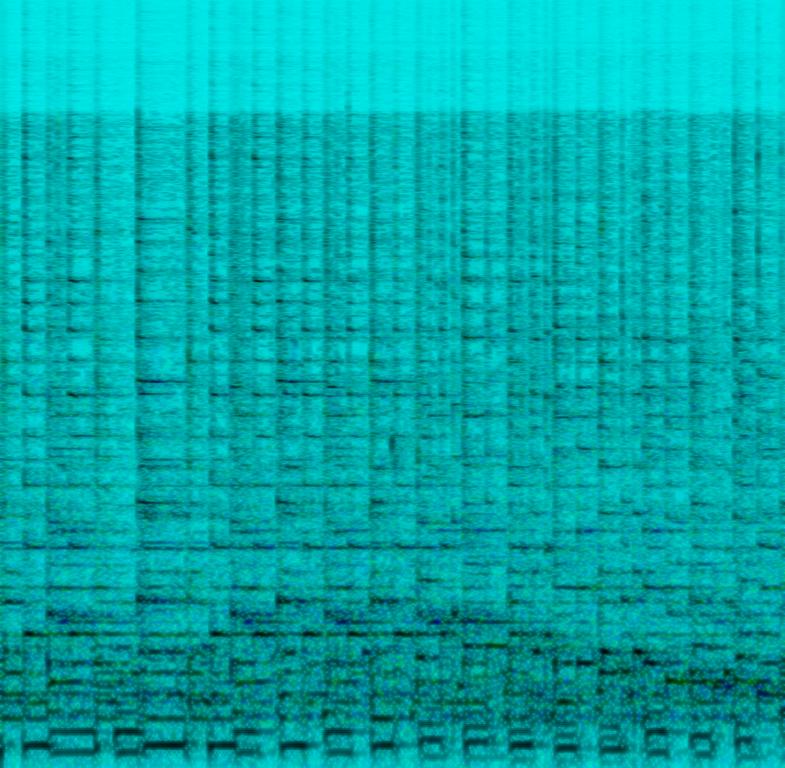
This is a Western music piece performed live by an orchestra. There is a mandolin playing the main melody. Many strummed instruments such as acoustic guitar and ukulele are being played in the melodic background. These sounds evoke an adventurous feeling This piece could be used in the soundtrack of a Western movie/TV series. It could also suit well in the soundtrack of a wild west themed video game like Red Dead Redemption.